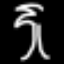
Label: palm tree